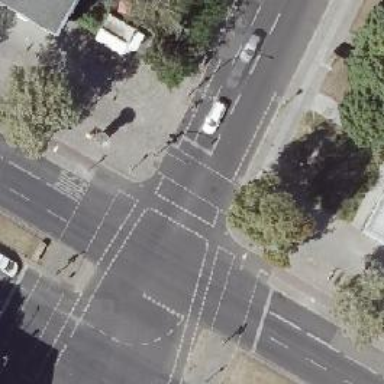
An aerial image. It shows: Footway with traffic signals at crossing.